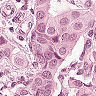
Metastatic tissue present: yes